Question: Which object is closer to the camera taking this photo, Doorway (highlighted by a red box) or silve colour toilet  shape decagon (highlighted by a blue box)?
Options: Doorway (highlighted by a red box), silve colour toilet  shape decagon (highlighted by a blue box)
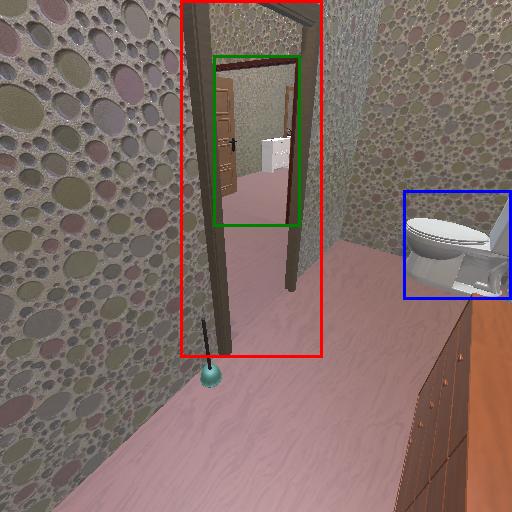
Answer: Doorway (highlighted by a red box)